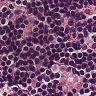
Metastatic tissue present: no